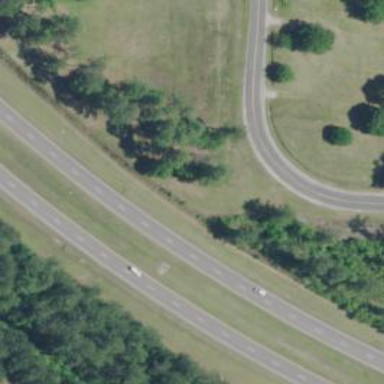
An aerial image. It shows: Trunk highway.